Question: I wrote a program to animate the ball when the button is clicked. It is a part of experiment for a bigger project:
Here is the screen shot:

Here is the code:
'''
<!DOCTYPE html>
<html>
<head>
<meta http-equiv="Content-Type" content="text/html; charset=utf-8" />
<title>HTML5 Random Bouncing Ball</title>
<style type="text/css">
<!--
body { background-color:#ededed; font:normal 12px/18px Arial, Helvetica, sans-serif; }
h1 { display:block; width:600px; margin:20px auto; padding-bottom:20px; font:normal 24px/30px Georgia, "Times New Roman", Times, serif; color:#333; text-shadow: 1px 2px 3px #ccc; border-bottom:1px solid #cbcbcb; }
#myCanvas { background:#fff; border:1px solid #cbcbcb; }
#nav { display:block; width:100%; text-align:center; }
#nav li { display:block; font-weight:bold; line-height:21px; text-shadow:1px 1px 1px #fff; width:100px; height:21px; padding:5px; margin:0 10px; background:#e0e0e0; border:1px solid #ccc; -moz-border-radius:4px;-webkit-border-radius:4px; border-radius:4px; float:left; }
#nav li a { color:#000; display:block; text-decoration:none; width:100%; height:100%; }
-->
</style>
<script type="text/javascript">
function myFunction () {
var context;
var dx= 4;
var dy=4;
var y=150;
var x=10;
function draw(){
context= myCanvas.getContext('2d');
context.clearRect(0,0,400,400);
context.beginPath();
context.fillStyle="#000000";
context.arc(x,y,10,0,Math.PI*2,true);
context.closePath();
context.fill();
if( x<0 || x>400)
dx=-dx;
if( y<0 || y>300)
dy=-dy;
x+=dx;
y+=dy;
}
setInterval(draw,10);
}
</script>
</head>
<body>
<div id="container">
<canvas id="myCanvas" width="400" height="300"></canvas>
</div>
<input id="button" type="submit" name="button" value="enter" onclick="myFunction();"/>
</body>
</html>
'''
How can I make the ball to fall from top to bottom when the button is pressed?
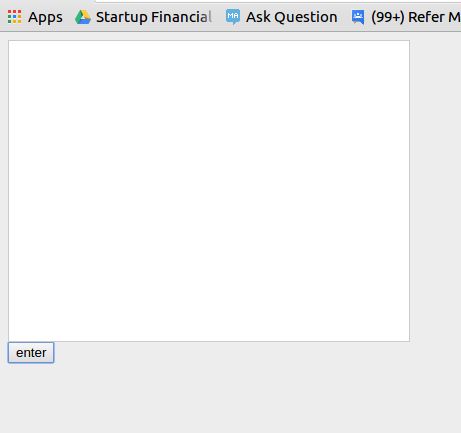
Answer: What I did was:
'''
function myFunction () {
var context;
var dx= 4;
var dy=4;
var y=50;
var x=10;
function draw(){
context= myCanvas.getContext('2d');
context.clearRect(0,0,400,400);
context.beginPath();
context.fillStyle="#FFBAA3";
context.arc(x,y,10,0,Math.PI*2,true);
context.closePath();
context.fill();
if( x<0 || x>100)
dx=-dx;
if( y<0 || y>300)
dy=0;
//x+=dx;
y+=dy;
}
setInterval(draw,10);
}
'''